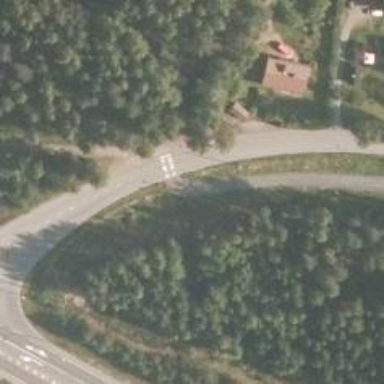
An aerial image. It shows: Asphalt cycleway.